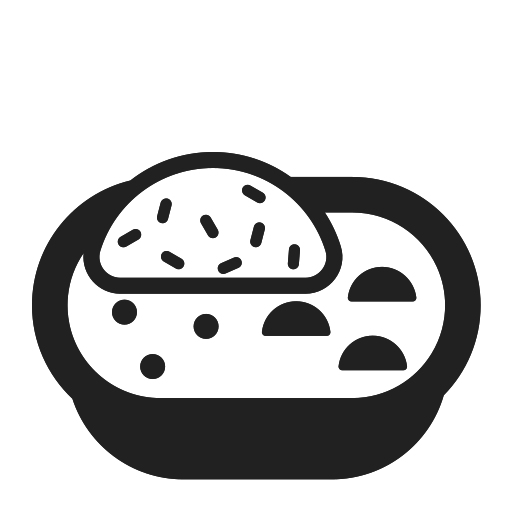
curry rice high contrast